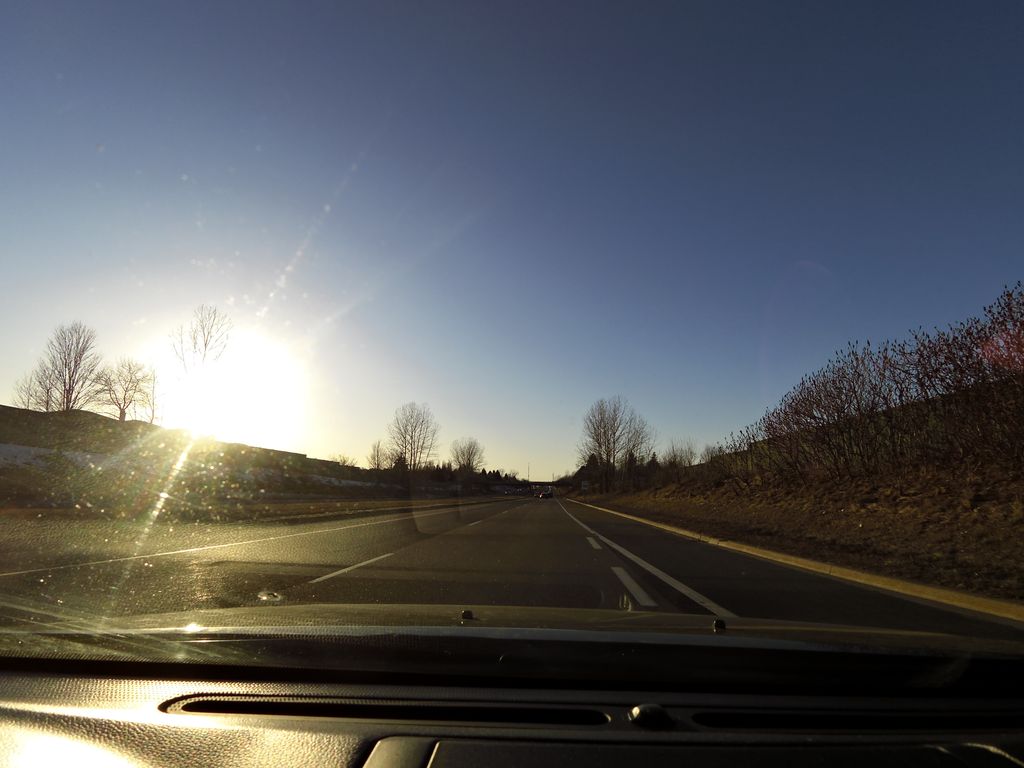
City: hamilton